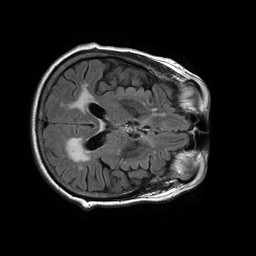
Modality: FLAIR
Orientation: axial
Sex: female
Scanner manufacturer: philips
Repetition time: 11 s
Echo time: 0.125 s